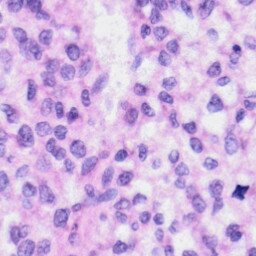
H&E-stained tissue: Liver